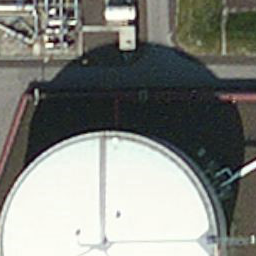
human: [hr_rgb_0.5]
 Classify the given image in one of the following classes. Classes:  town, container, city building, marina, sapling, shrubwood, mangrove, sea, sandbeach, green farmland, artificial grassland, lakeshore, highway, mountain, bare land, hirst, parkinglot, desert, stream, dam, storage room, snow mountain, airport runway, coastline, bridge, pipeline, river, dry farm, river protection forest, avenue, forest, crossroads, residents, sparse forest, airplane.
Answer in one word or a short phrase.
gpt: storage room